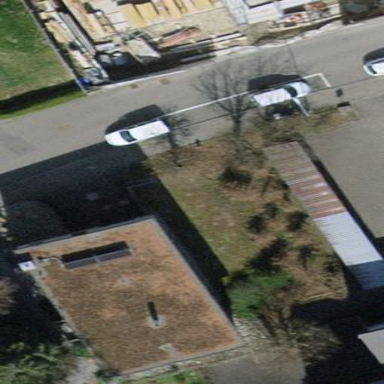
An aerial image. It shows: Building.